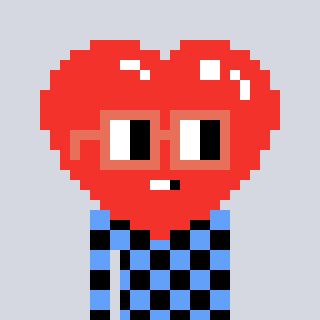
a pixel art character with square orange glasses, a heart-shaped head and a blue-colored body on a cool background